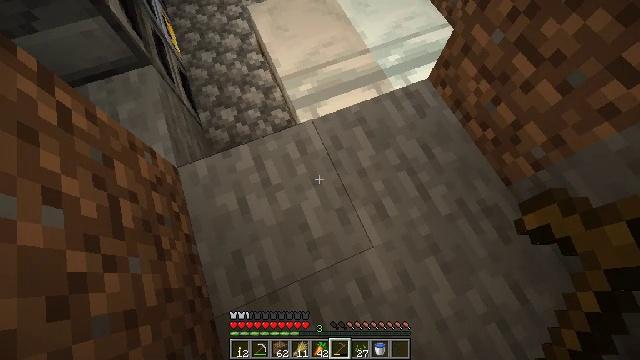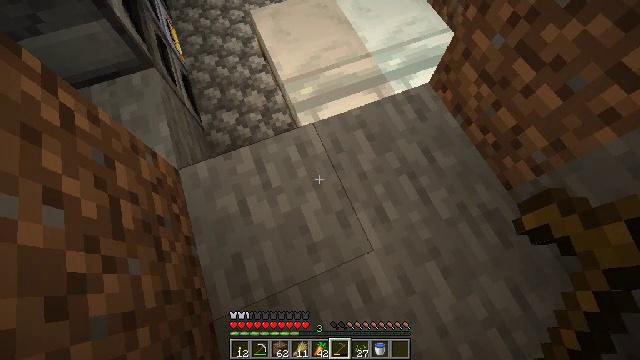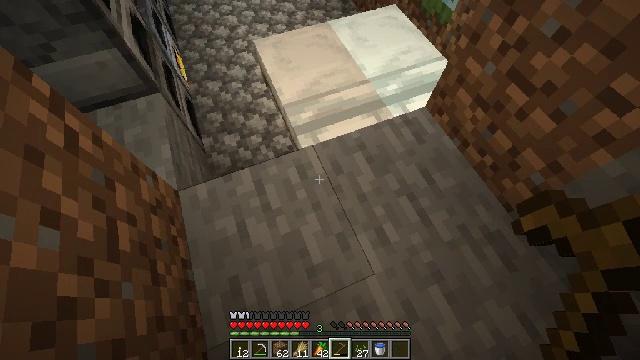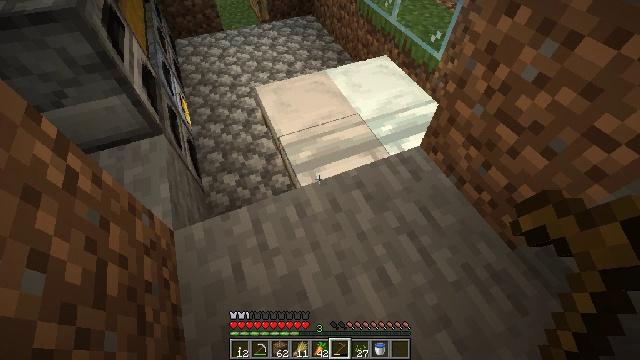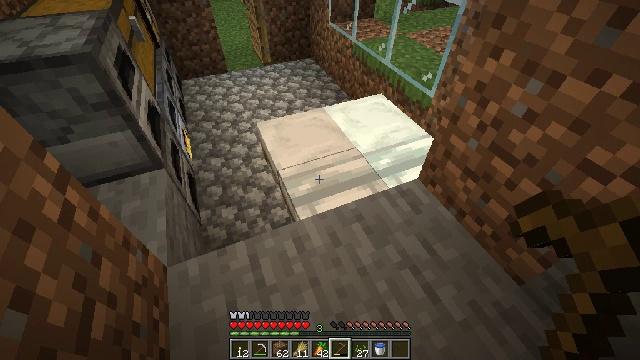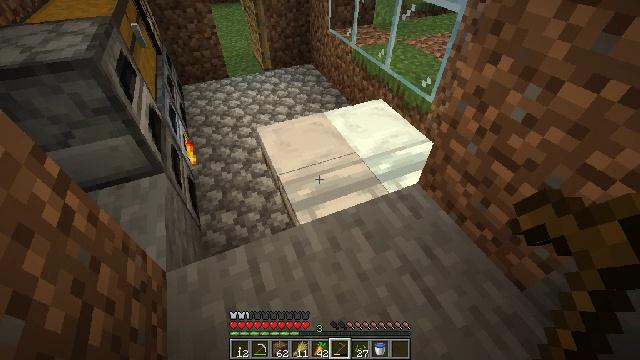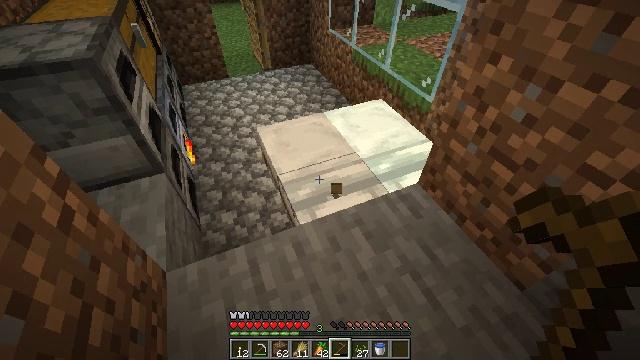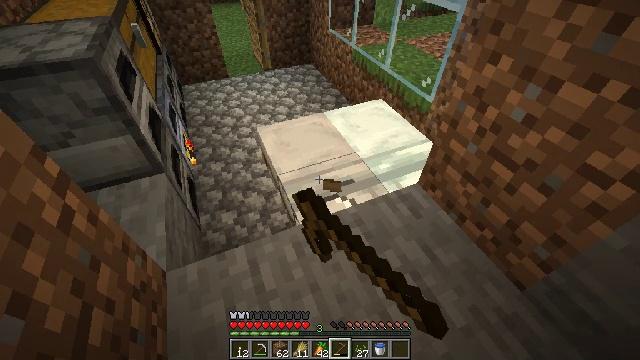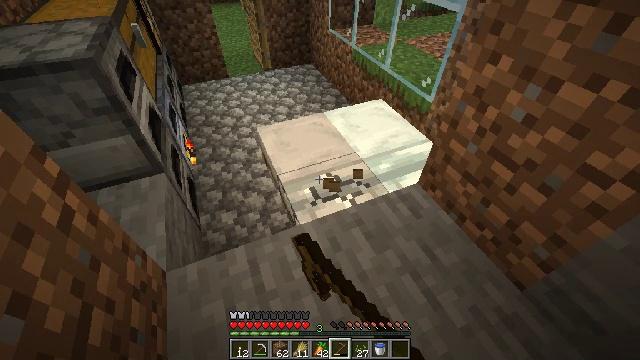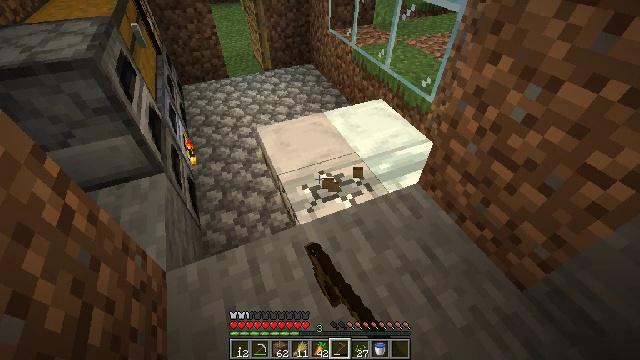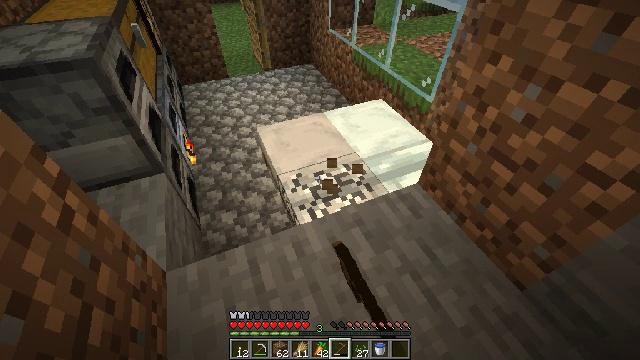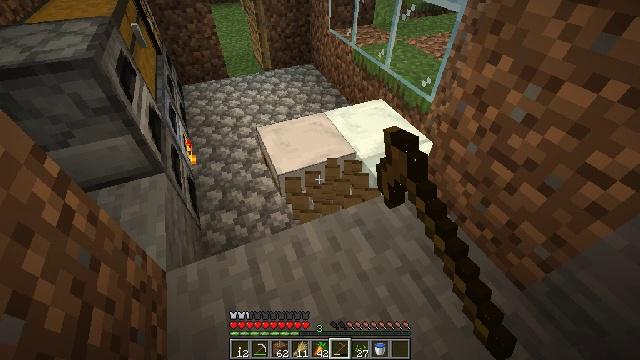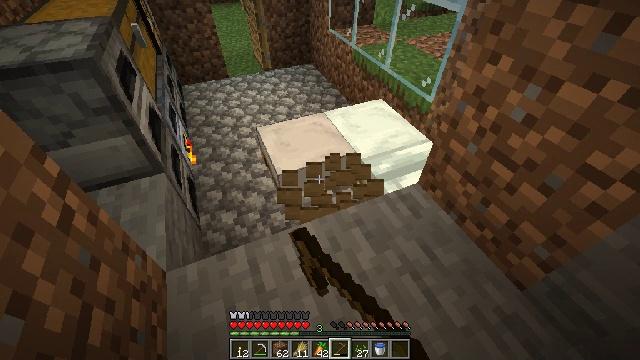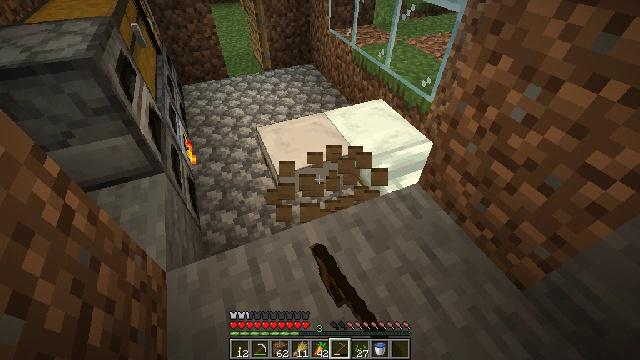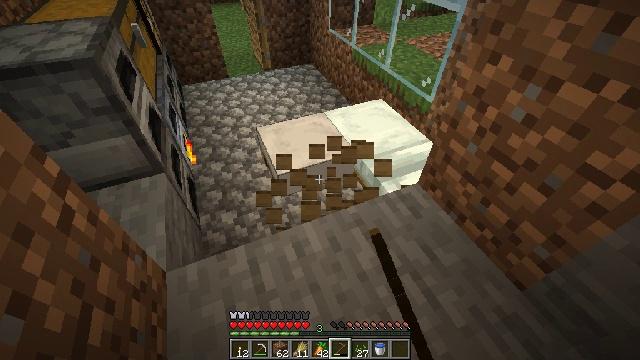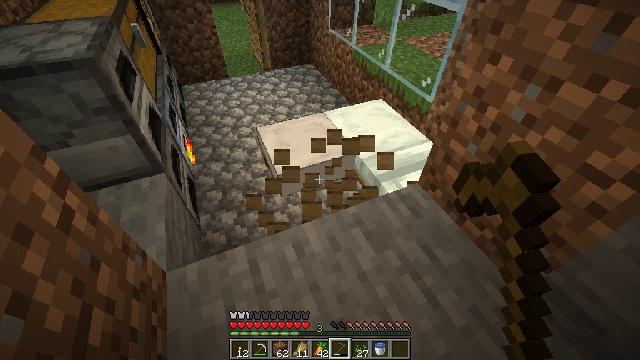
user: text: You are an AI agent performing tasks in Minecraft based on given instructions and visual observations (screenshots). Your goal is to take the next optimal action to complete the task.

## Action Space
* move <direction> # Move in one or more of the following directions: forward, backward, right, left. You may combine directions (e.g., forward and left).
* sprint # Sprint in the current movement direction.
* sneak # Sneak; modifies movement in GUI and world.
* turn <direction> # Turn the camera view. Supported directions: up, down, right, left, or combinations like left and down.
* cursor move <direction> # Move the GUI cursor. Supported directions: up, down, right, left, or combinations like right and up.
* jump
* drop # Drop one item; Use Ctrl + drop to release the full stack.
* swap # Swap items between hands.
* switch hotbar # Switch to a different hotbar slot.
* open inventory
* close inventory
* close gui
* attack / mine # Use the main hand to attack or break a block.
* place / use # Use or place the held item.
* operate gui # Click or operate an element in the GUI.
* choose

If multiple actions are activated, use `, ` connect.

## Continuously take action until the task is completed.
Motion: motion action
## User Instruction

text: Retrieve the white bed for later use.
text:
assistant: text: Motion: no_op
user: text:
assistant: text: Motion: turn up
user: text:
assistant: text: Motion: turn up
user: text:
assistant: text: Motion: turn up
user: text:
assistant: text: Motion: turn up
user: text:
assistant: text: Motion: attack / mine
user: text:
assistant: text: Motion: attack / mine
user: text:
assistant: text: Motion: attack / mine
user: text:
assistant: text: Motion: attack / mine
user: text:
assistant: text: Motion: attack / mine
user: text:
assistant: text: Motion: attack / mine
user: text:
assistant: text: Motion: attack / mine
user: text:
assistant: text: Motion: attack / mine
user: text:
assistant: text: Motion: attack / mine
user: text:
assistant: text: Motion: attack / mine
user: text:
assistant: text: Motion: attack / mine
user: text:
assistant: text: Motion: attack / mine
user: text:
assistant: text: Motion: attack / mine
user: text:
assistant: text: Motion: move forward, attack / mine
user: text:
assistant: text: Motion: move forward, attack / mine
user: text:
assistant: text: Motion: move forward, attack / mine
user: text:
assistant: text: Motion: move forward, turn right, attack / mine
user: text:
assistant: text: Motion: move forward, turn right, attack / mine
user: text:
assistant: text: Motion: move forward, turn right and down, attack / mine
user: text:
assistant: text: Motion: move forward, turn right and down, attack / mine
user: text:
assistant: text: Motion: move forward, turn right and down, attack / mine
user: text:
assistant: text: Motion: move forward, turn right and down, attack / mine
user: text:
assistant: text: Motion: move forward, turn right, attack / mine
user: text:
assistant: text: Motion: attack / mine
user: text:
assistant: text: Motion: turn right, attack / mine